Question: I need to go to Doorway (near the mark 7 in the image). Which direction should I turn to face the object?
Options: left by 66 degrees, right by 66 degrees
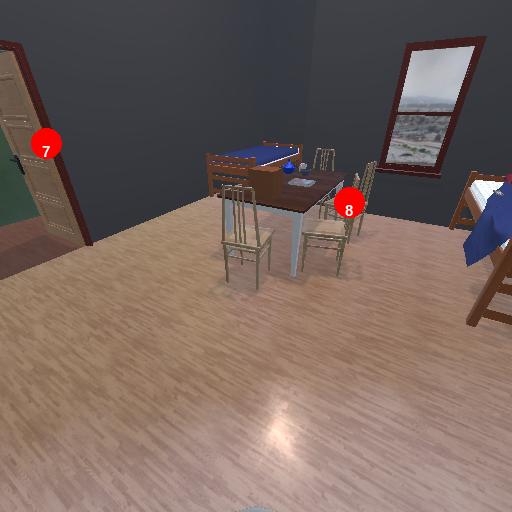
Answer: left by 66 degrees